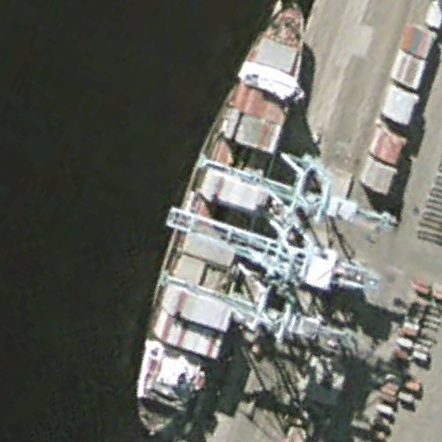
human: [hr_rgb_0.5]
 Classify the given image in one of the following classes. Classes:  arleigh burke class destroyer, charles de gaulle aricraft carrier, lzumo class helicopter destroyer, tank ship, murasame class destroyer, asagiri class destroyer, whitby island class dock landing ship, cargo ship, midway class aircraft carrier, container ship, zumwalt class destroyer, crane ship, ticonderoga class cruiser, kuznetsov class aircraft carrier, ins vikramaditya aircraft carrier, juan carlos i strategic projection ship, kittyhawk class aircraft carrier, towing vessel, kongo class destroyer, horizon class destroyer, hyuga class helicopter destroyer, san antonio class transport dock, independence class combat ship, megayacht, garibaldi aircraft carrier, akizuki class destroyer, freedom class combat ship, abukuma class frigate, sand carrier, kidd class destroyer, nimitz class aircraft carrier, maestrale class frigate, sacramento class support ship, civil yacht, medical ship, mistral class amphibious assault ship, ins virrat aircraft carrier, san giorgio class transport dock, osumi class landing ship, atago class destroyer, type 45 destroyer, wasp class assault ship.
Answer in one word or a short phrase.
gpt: Container ship